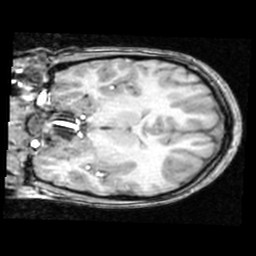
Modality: T1w
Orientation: coronal
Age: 11
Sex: male
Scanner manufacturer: ge
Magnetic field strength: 1.5 T
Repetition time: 0.03333 s
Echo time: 0.008 s